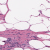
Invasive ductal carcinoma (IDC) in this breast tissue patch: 0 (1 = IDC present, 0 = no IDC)